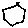
Label: hexagon